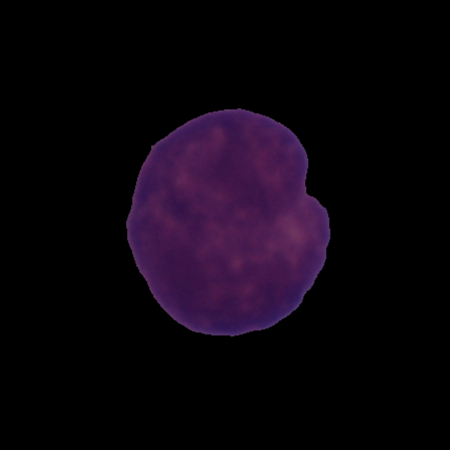
Label: cancer